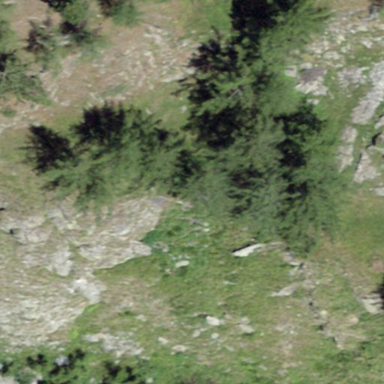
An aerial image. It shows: Forest with needle-leaved trees.